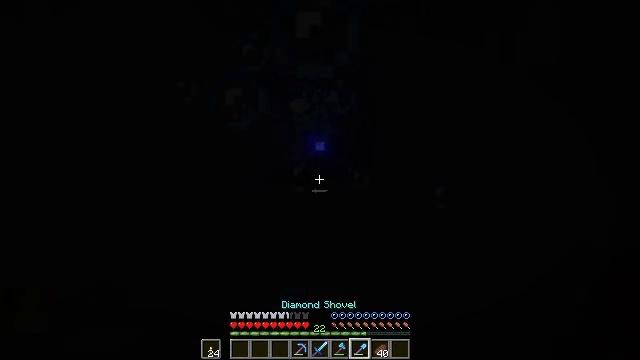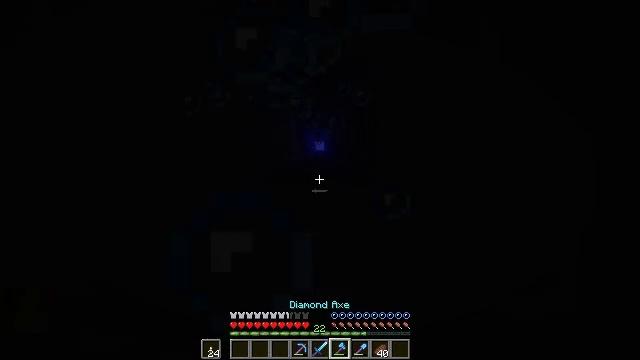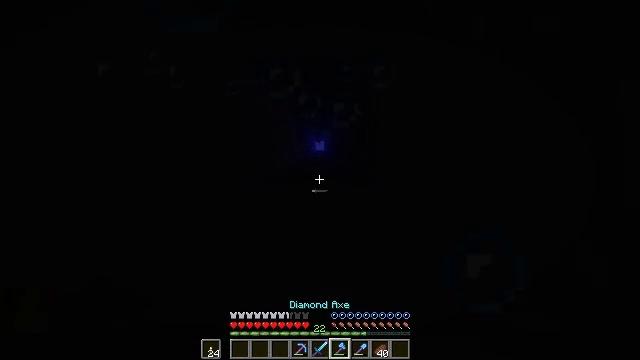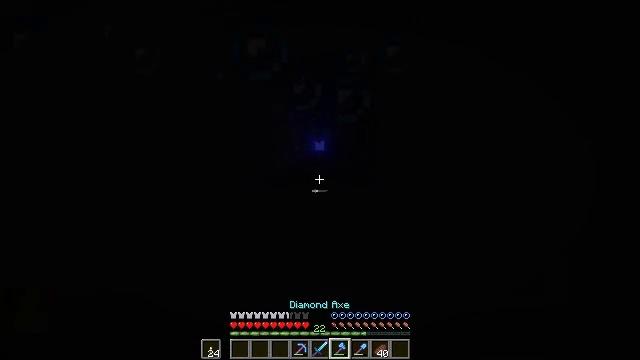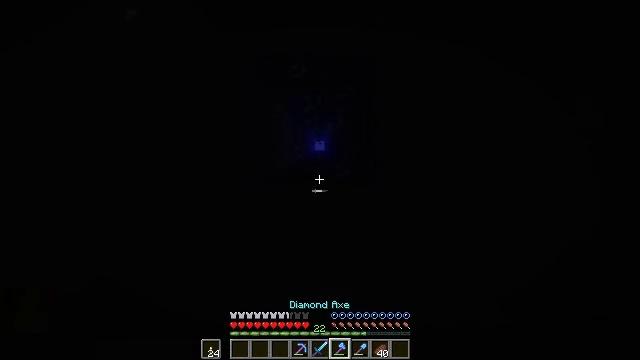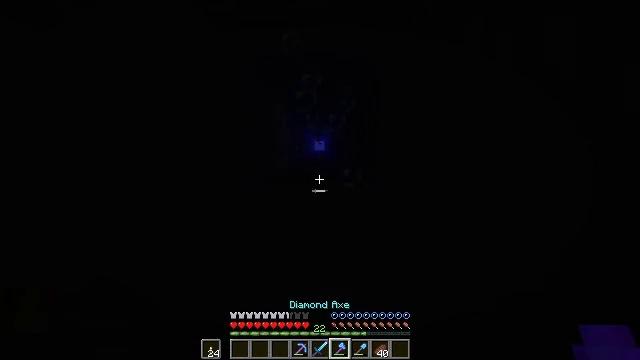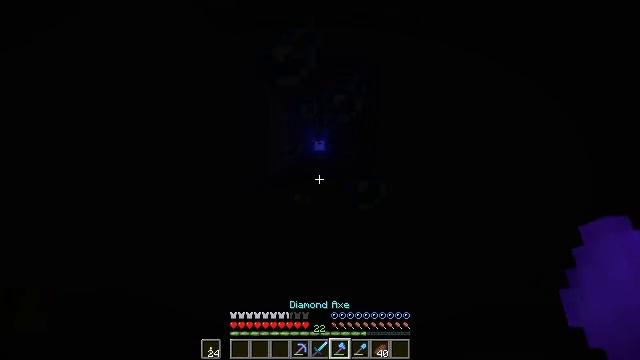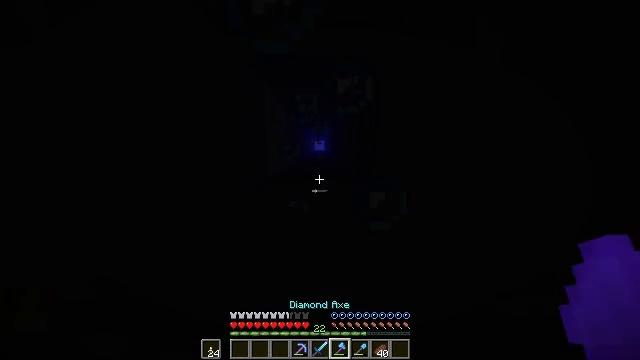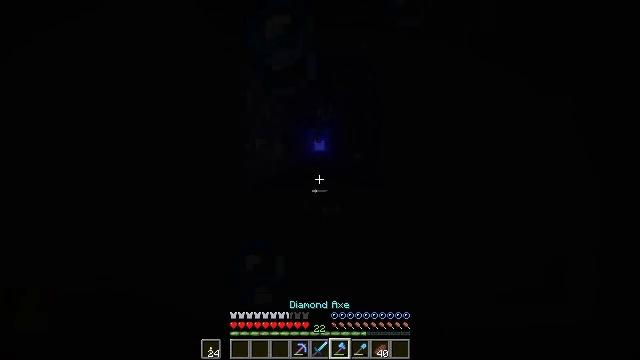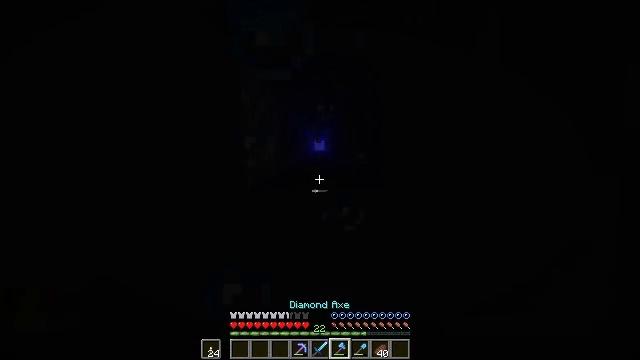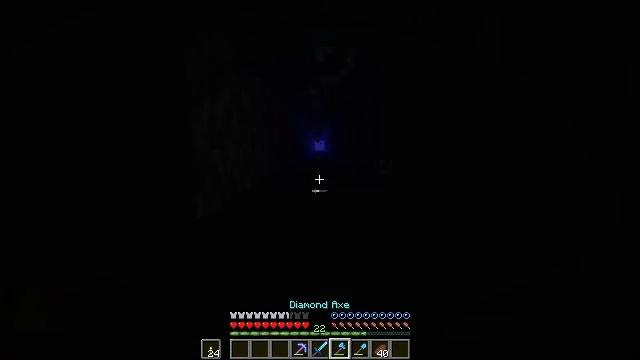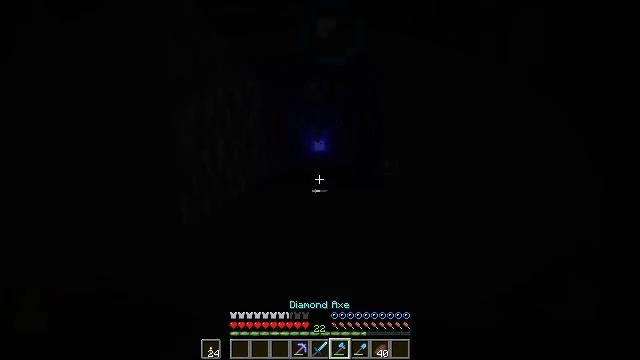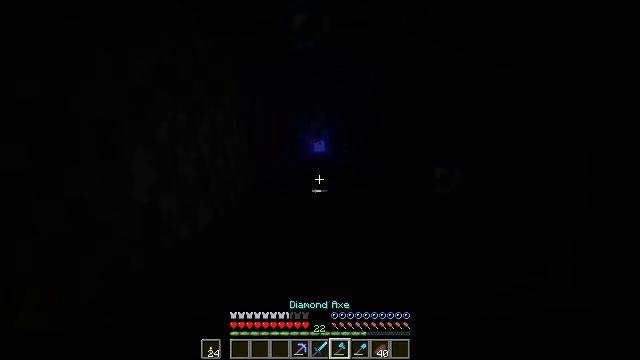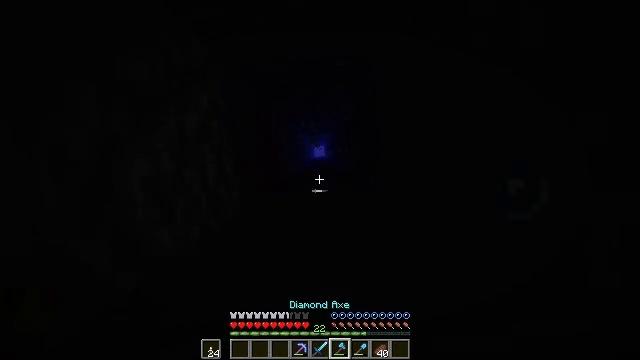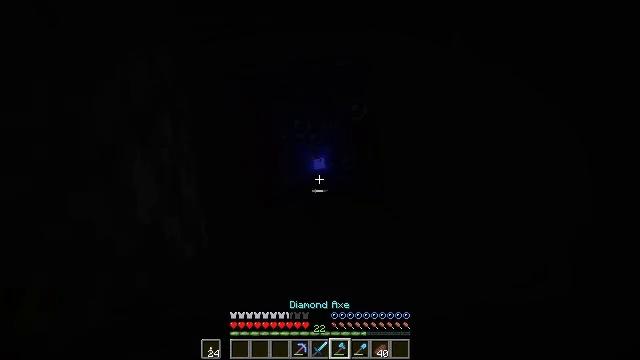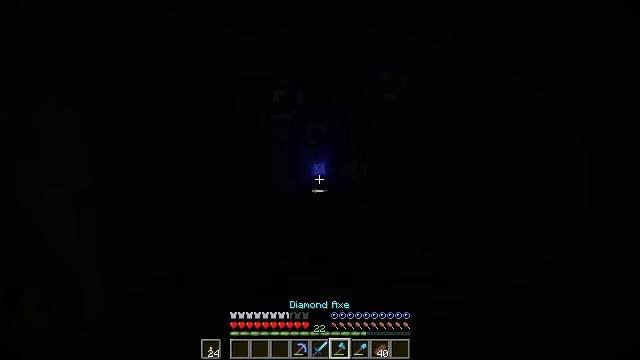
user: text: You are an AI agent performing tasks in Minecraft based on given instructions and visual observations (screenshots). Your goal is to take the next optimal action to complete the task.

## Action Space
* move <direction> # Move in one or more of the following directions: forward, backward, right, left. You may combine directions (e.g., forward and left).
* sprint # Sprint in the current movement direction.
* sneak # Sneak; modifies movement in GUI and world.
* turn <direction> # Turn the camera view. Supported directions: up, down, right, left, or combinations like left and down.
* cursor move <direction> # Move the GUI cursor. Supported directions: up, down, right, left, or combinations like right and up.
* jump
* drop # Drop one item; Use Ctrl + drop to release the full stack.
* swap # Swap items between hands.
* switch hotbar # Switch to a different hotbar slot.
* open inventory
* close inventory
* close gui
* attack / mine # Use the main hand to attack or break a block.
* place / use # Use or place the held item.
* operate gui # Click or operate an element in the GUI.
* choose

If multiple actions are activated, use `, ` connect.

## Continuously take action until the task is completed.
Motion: motion action
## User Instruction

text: Attack the chest to pick it up.
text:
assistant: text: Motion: no_op
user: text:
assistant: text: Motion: no_op
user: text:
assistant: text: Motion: no_op
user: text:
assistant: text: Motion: no_op
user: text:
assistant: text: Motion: no_op
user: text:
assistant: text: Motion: no_op
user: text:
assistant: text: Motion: no_op
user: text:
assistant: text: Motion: no_op
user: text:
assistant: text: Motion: no_op
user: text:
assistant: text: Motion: no_op
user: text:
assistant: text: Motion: no_op
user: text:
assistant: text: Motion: turn left
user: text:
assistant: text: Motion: turn left
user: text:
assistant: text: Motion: turn up
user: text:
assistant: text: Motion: turn right and up
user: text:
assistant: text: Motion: no_op
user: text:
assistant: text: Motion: no_op
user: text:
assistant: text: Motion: no_op
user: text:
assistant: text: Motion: turn left and up
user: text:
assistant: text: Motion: turn left
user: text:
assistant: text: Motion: no_op
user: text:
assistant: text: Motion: no_op
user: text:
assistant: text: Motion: no_op
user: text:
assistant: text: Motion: no_op
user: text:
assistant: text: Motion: no_op
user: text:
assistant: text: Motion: no_op
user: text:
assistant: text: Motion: no_op
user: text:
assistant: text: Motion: no_op
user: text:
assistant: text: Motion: no_op
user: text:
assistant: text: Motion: turn right